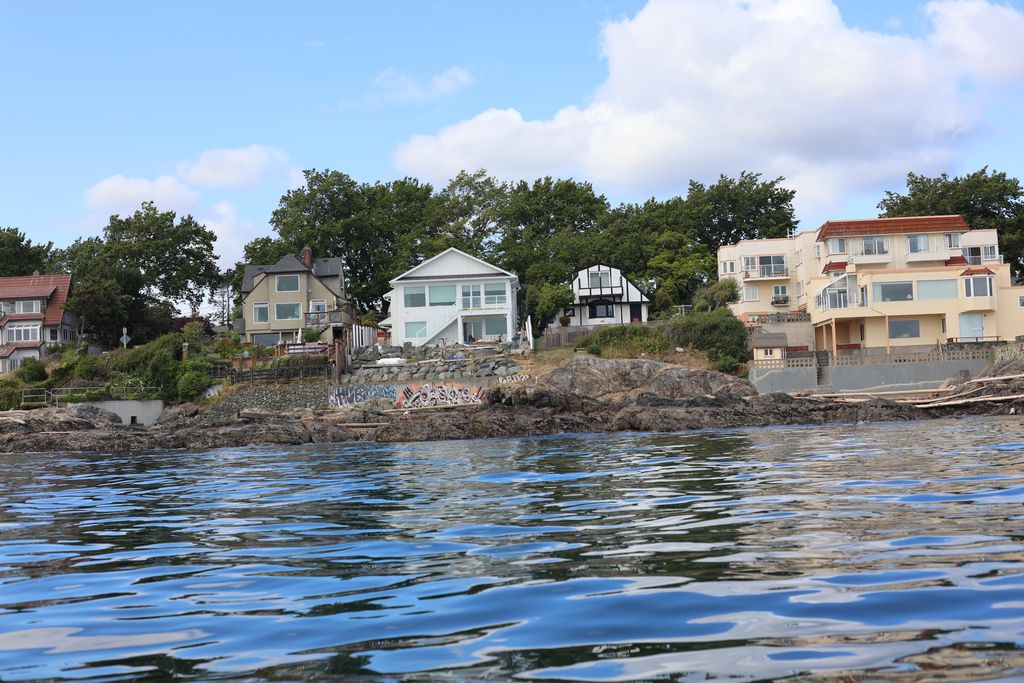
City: victoria